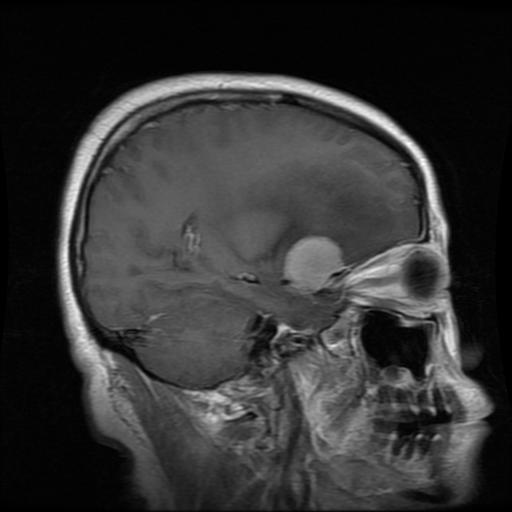
Label: meningioma